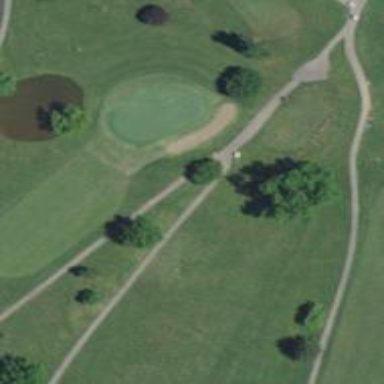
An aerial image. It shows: Path designed for golf carts.